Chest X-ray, PA view. Patient: 63 years old, sex M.
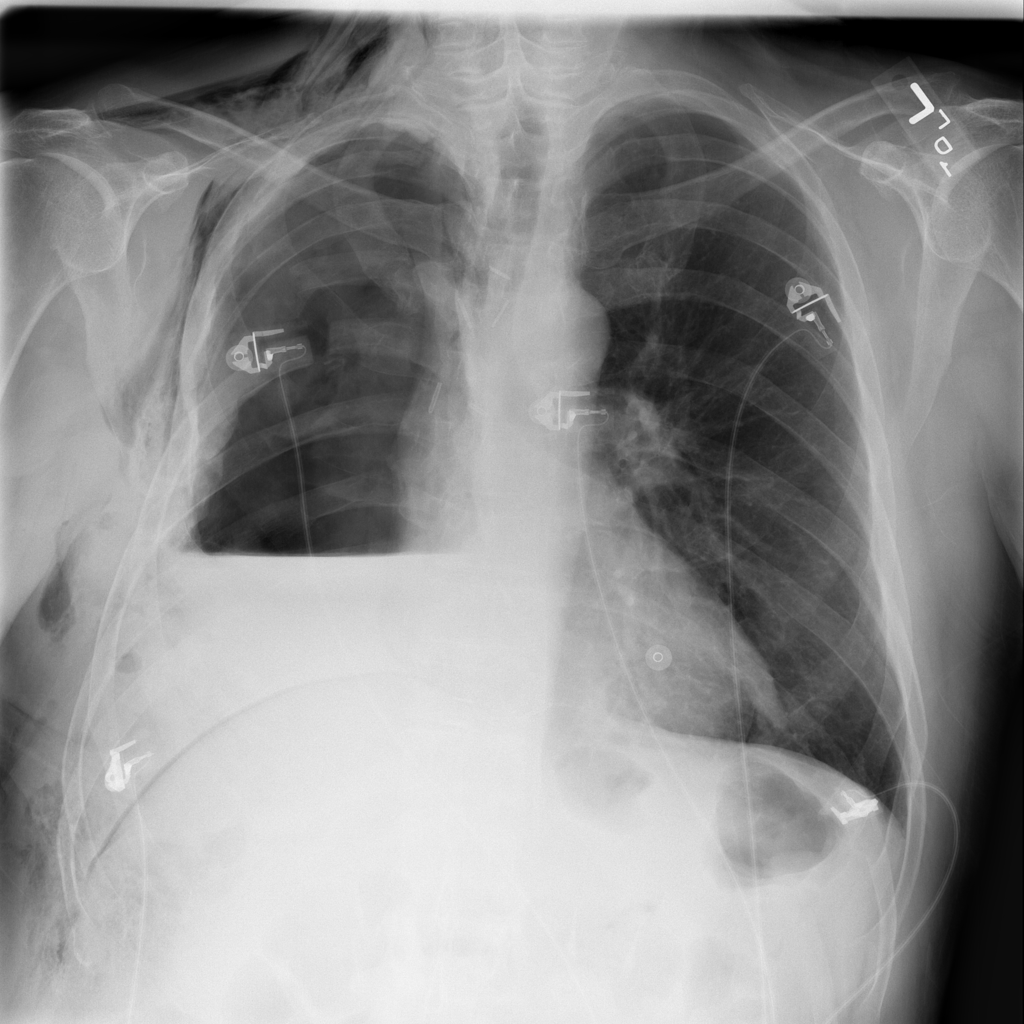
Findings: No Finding